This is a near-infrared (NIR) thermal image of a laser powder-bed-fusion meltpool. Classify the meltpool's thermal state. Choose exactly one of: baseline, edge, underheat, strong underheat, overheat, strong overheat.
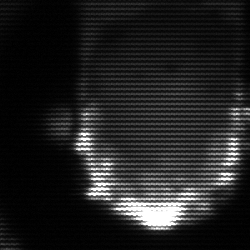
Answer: baseline